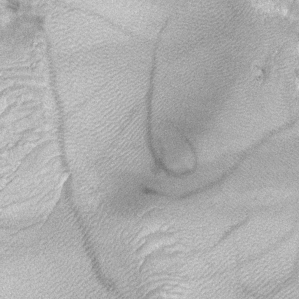
Label: frost